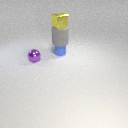
small yellow metal cube above small blue rubber cylinder